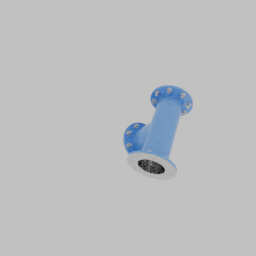
Label: tools